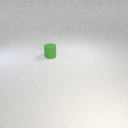
small green rubber cylinder